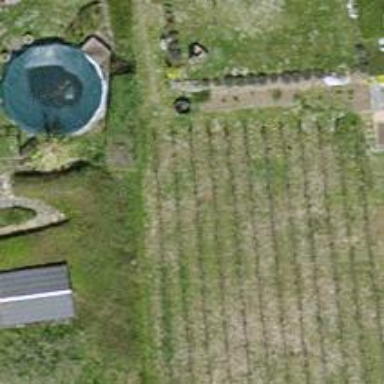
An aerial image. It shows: Vineyard.